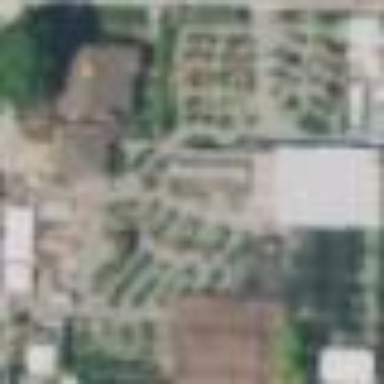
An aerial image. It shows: Plant nursery area.